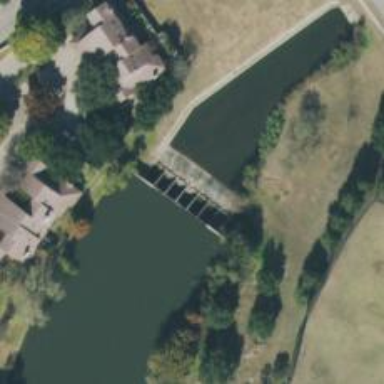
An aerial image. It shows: Dam across waterway.